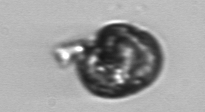
Label: Proterythropsis